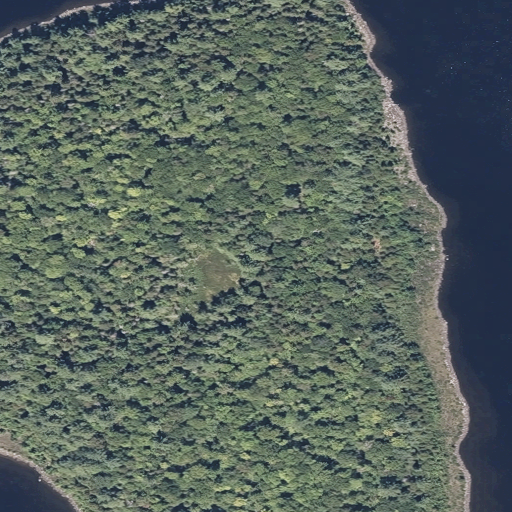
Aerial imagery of island in Maine named Big Island containing mixed forest, evergreen forest, woody wetlands, open water, deciduous forest, and herbaceous wetlands